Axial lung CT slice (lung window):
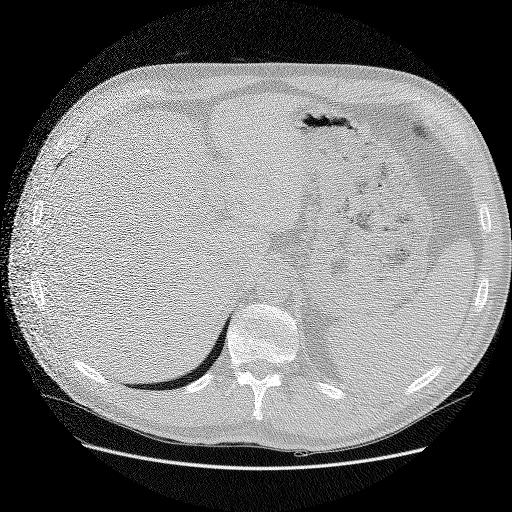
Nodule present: no